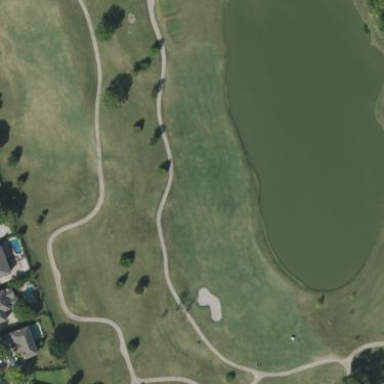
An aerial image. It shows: Water hazard in golf course. The hazard is natural water feature.